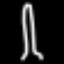
Label: fork